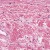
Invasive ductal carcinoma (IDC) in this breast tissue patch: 0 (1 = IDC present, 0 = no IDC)